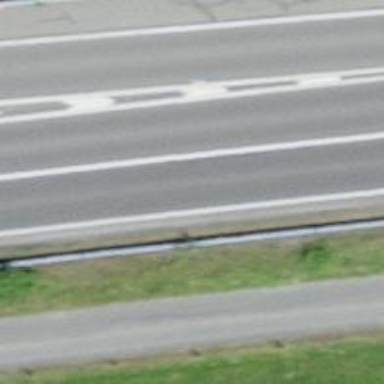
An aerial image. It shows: Trunk highway designated for motor vehicles.